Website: lowes
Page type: billing-address
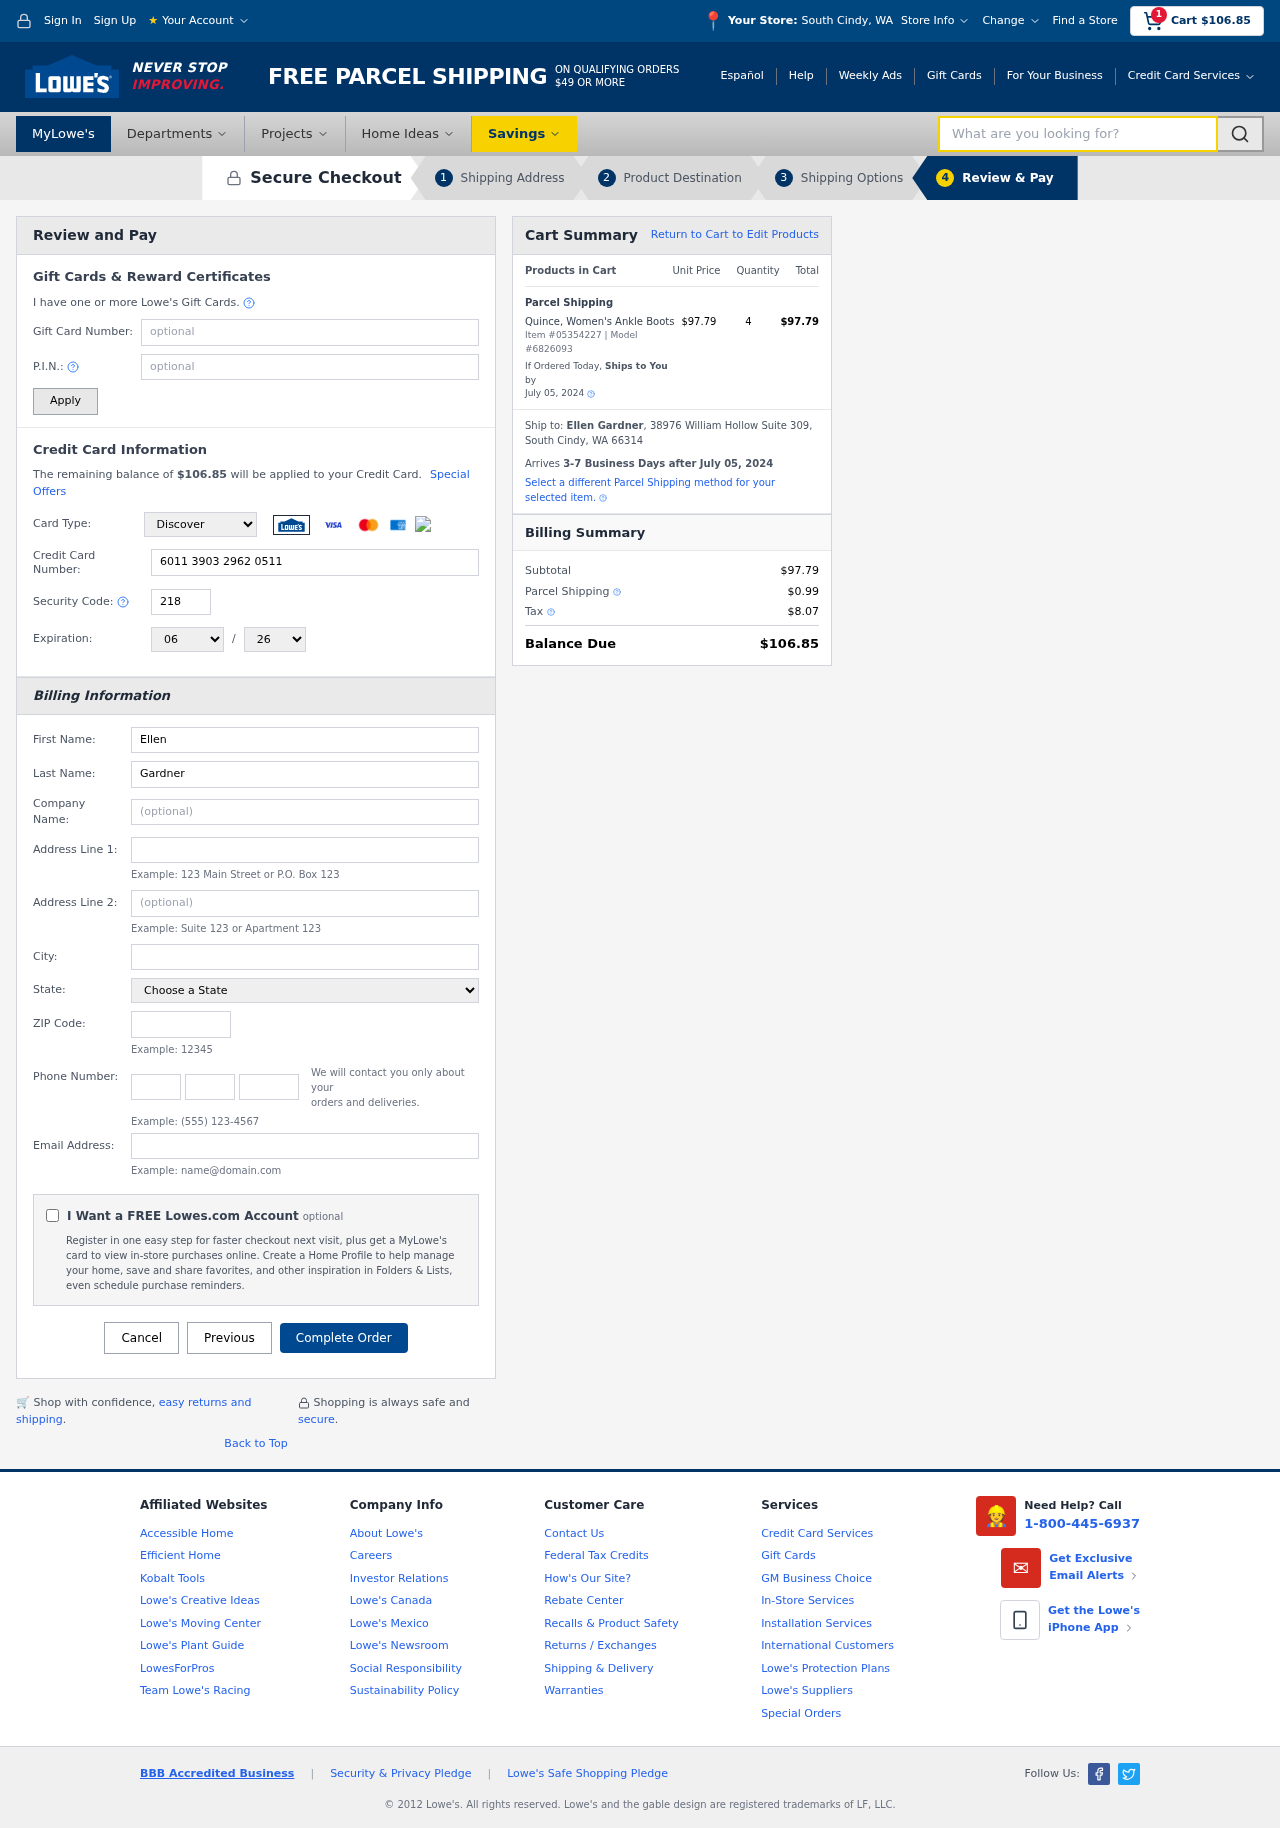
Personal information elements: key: PII_CARD_CVV
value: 218
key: PII_CARD_EXPIRY_MONTH
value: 06
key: PII_CARD_EXPIRY_YEAR
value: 26
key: PII_CARD_NUMBER
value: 6011 3903 2962 0511
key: PII_CARD_TYPE
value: Discover
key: PII_CITY
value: South Cindy
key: PII_CITY_STATE
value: South Cindy, WA
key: PII_EMAIL
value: egardner@yahoo.com
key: PII_FIRSTNAME
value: Ellen
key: PII_FULLNAME
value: Ellen Gardner
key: PII_LASTNAME
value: Gardner
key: PII_PHONE_AREA
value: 712
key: PII_PHONE_PREFIX
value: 698
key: PII_PHONE_SUFFIX
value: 5094
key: PII_POSTCODE
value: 66314
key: PII_STATE
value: Washington
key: PII_STREET
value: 38976 William Hollow Suite 309
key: PII_STREET2
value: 04330 Patrick Springs Suite 663
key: PII_CITY_STATE_ZIP
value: South Cindy, WA 66314
Product elements: key: PRODUCT1_NAME
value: Quince, Women's Ankle Boots
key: PRODUCT1_PRICE
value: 97.79
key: PRODUCT1_QUANTITY
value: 4
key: PRODUCT_ITEM_NUMBER
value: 05354227
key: PRODUCT_MODEL_NUMBER
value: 6826093
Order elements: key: ORDER_SUBTOTAL
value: $106.85
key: ORDER_TOTAL
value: $106.85
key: ORDER_SHIPPING_DATE
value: July 05, 2024
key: ORDER_SUBTOTAL
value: $97.79
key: ORDER_DELIVERY_DATE
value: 3-7 Business Days after July 05, 2024
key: ORDER_SHIPPING_DATE2
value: July 05, 2024
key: ORDER_SUBTOTAL2
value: $97.79
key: ORDER_SHIPPING_COST
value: $0.99
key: ORDER_TAX
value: $8.07
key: ORDER_TOTAL2
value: $106.85
Search elements: key: HEADER_SEARCH
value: What are you looking for?